Question: I have a macro which does the countif function checking the criteria from the column B in arange in a column A. Both (range and criteria) might have different size, so the macro goes until the last cell populated. However, it checks exactly the same matches. I would like to transform it to check if the range contains the criateria. For instance, if the criteria is "Manager" and in the range we have "Marketing Manager", I would like to count it. Below you can find the screenshot of the excel file and the code of my macro.

'''
Sub Countif_Until_LastRow()
Dim lastRowColumnB As Long
lastRowColumnB = Range("B65000").End(xlUp).Row
For i = 2 To lastRowColumnB
Cells(i, 3) = Application.CountIf(Range("A:A"), Cells(i, 2))
Next
End Sub
'''
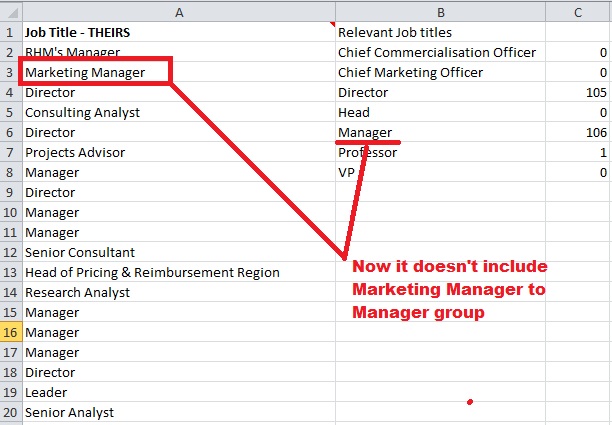
Answer: Try this:
'''
Cells(i, 3) = Application.CountIf(Range("A:A"), "*" & Cells(i, 2) & "*")
'''
(star) works like a wild char